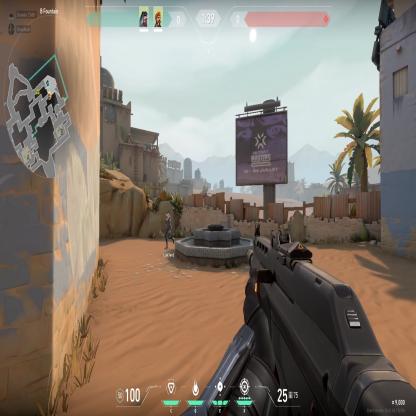
Label: teammate